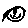
Label: smiley face